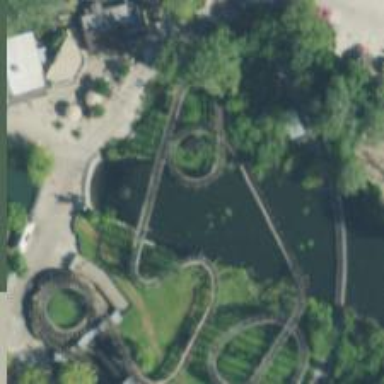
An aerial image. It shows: Bridge leading to roller coaster attraction.